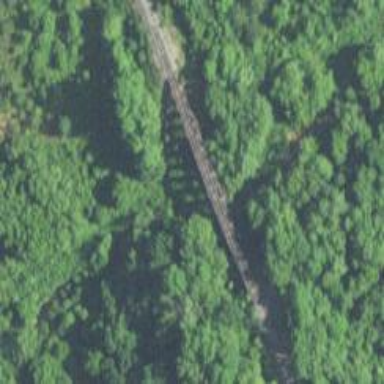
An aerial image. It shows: Disused railway bridge.